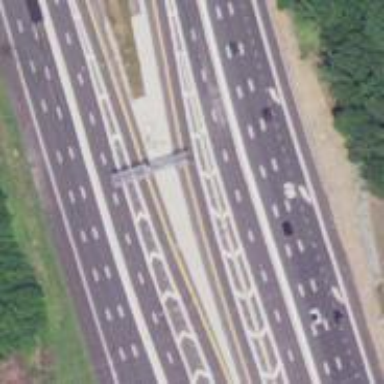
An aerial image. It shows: Toll gantry on the road.